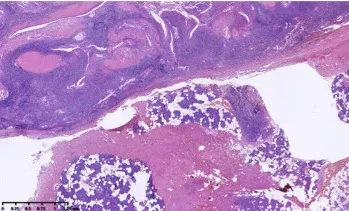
Microscopic features of Case 1. The tumour was well defined.
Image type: pathology (h&e)